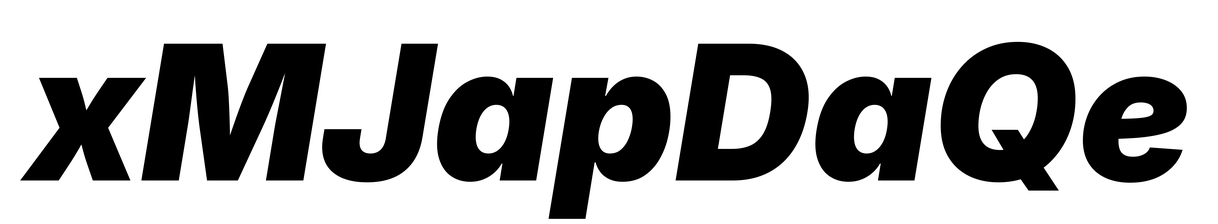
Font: Inter-Italic_Black_Italic